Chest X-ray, AP view. Patient: 51 years old, sex M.
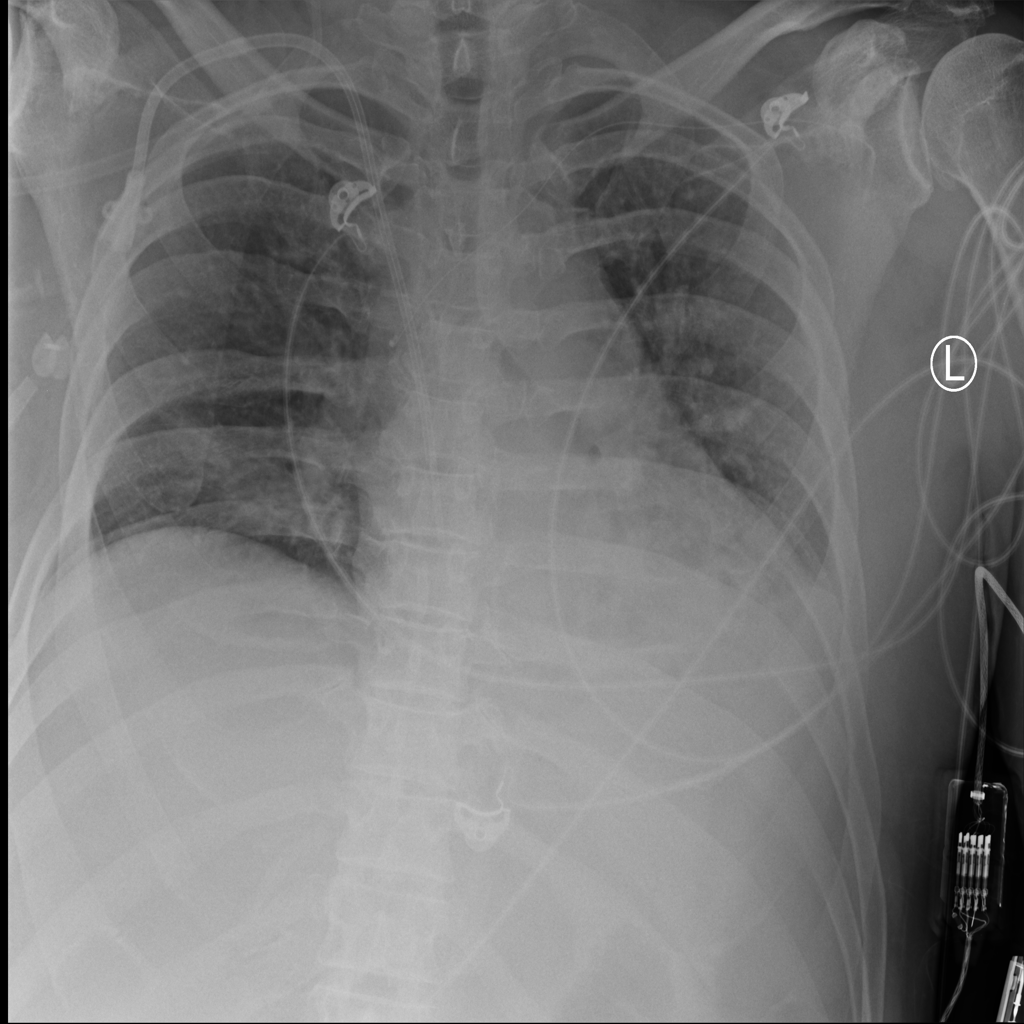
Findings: Atelectasis, Infiltration